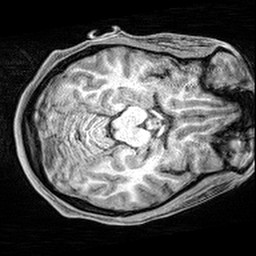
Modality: T1w
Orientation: axial
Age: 30
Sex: female
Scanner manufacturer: siemens
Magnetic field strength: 3 T
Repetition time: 2.4 s
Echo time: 0.0022 s